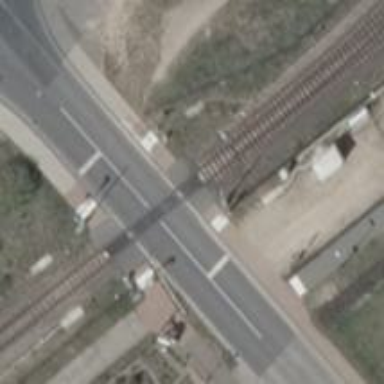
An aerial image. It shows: Level crossing along the railway.